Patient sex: M
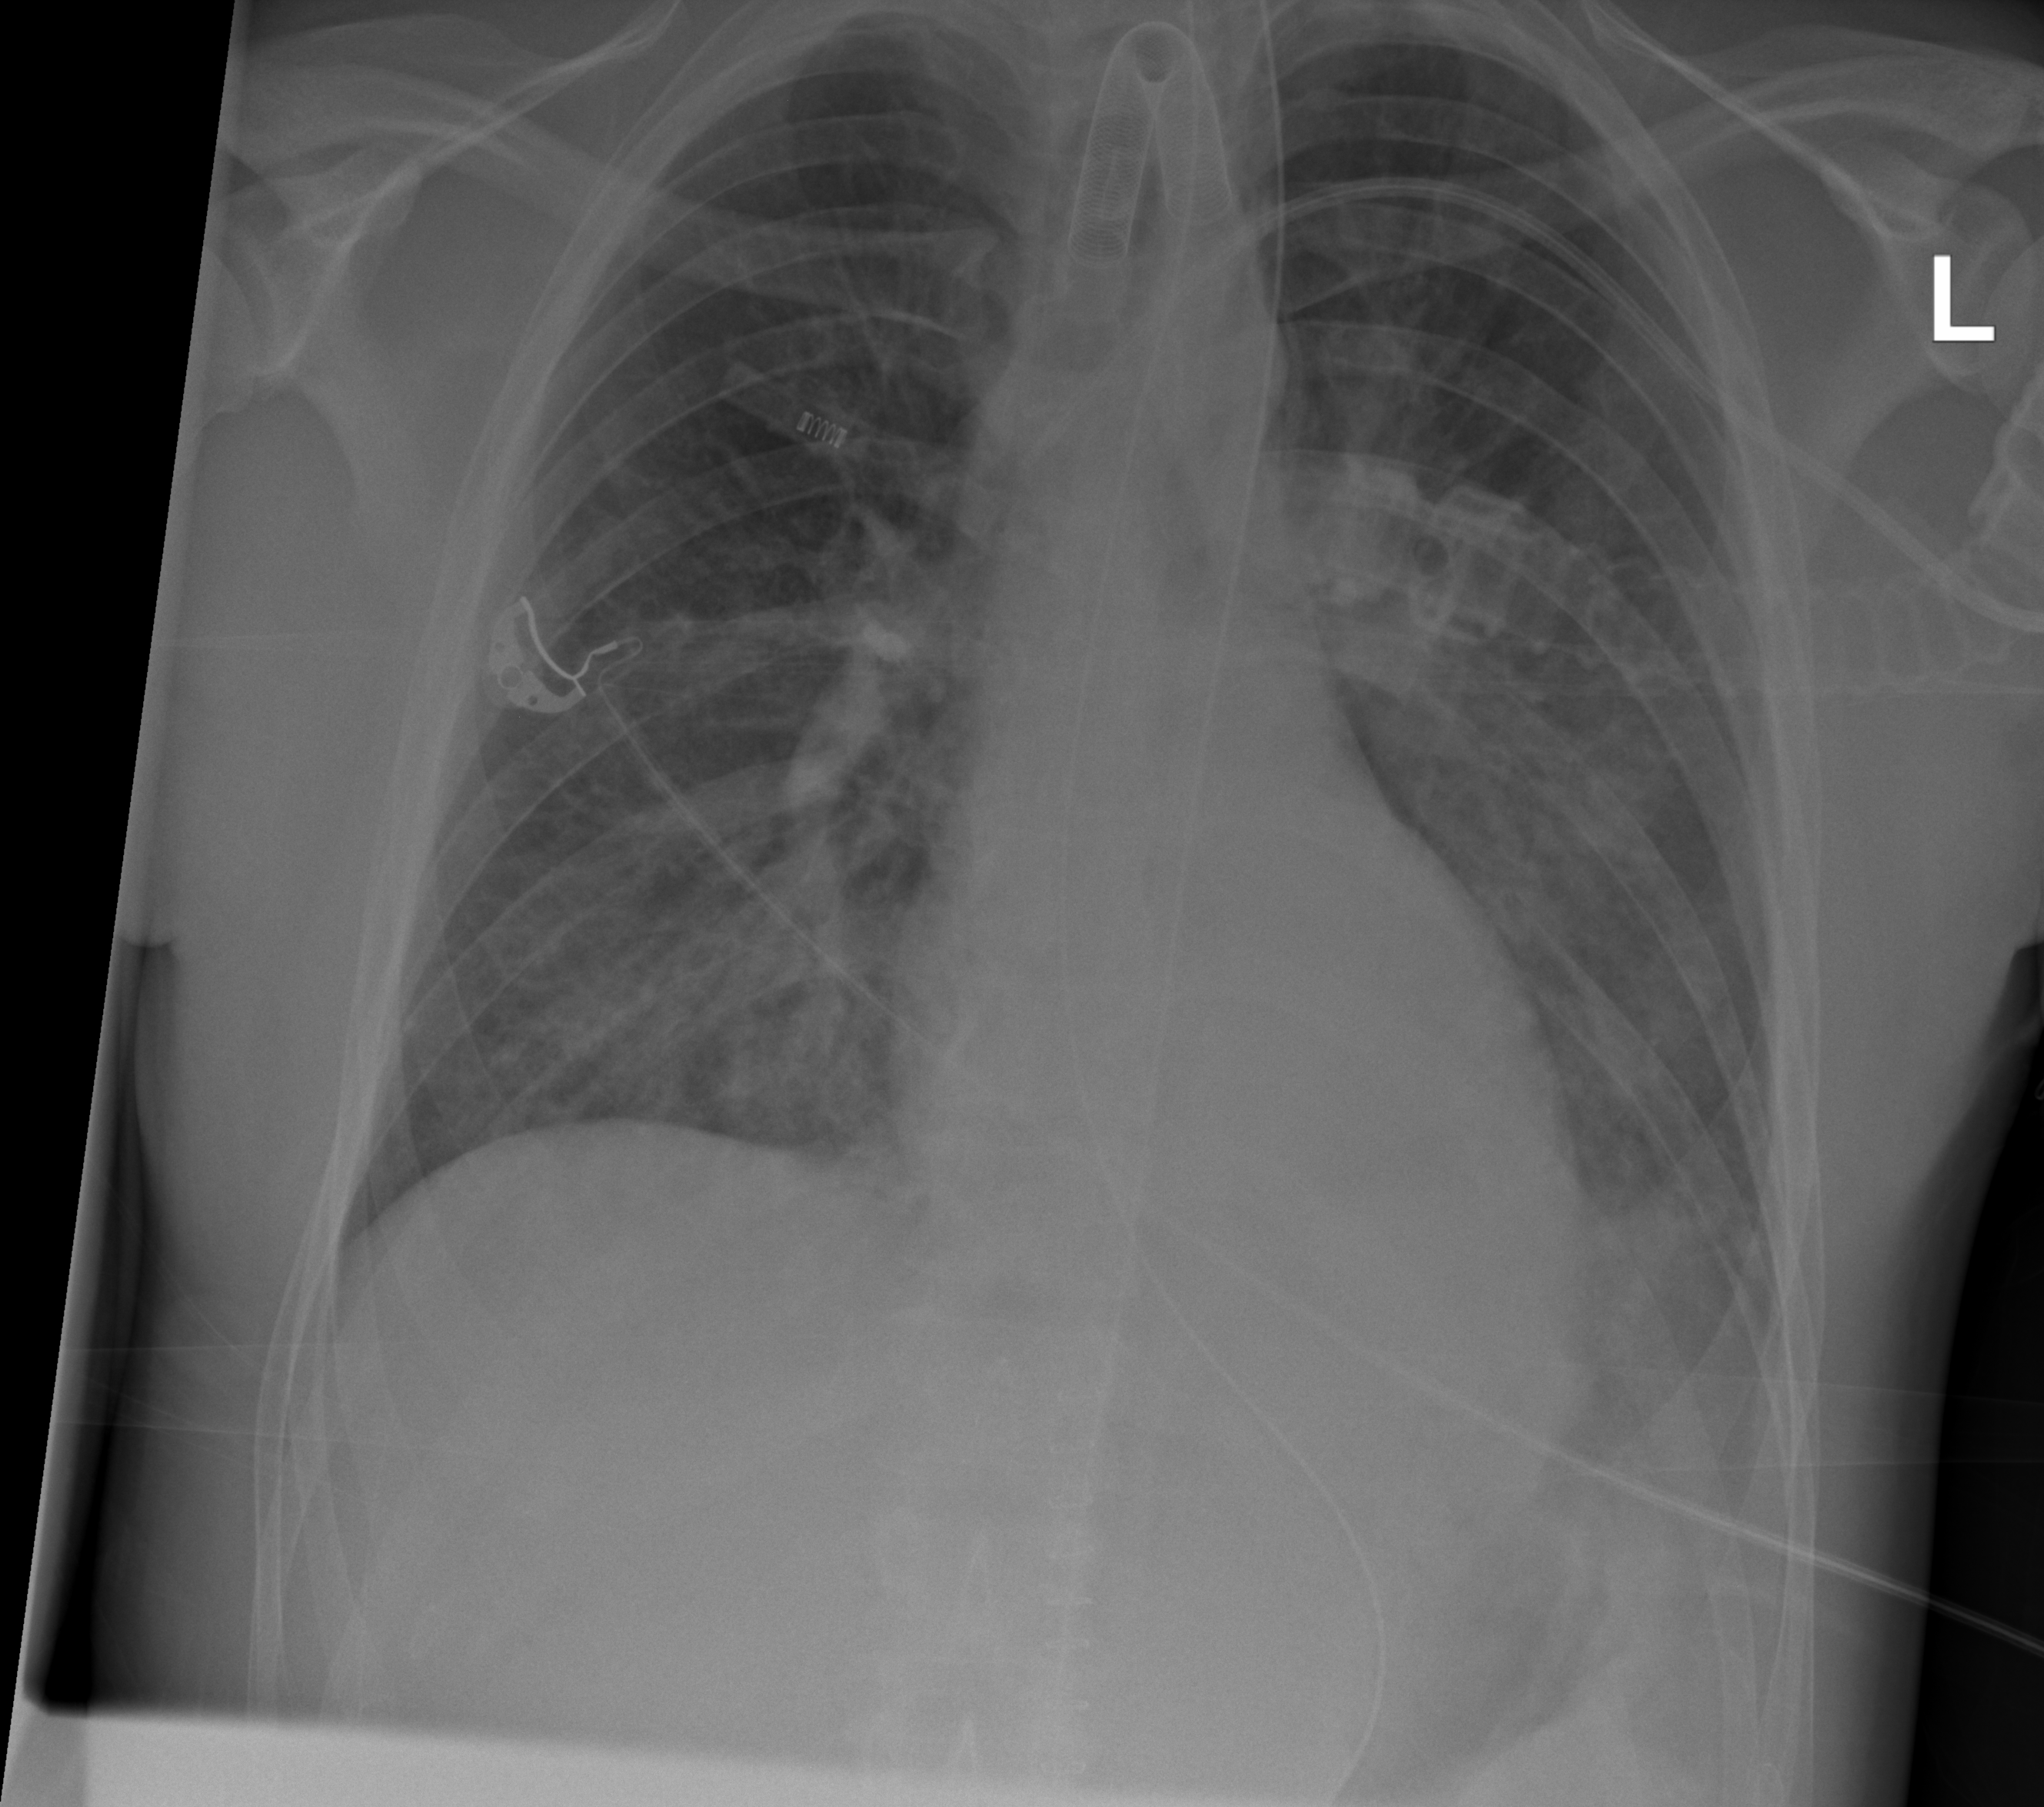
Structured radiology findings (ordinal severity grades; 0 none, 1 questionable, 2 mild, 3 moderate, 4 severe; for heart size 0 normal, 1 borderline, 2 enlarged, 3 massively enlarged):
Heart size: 0
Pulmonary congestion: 0
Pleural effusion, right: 0
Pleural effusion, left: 2
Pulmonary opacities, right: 2
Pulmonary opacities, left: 2
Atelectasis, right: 1
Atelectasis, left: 0